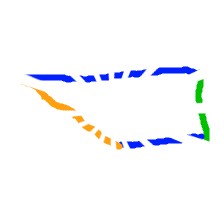
Shape: trapezoid